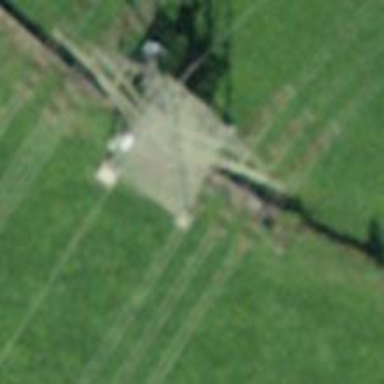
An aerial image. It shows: Power line in the image.